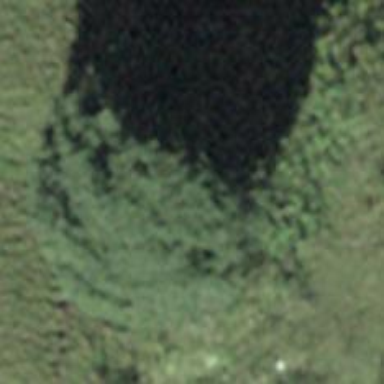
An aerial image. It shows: Single tag "natural: tree."